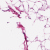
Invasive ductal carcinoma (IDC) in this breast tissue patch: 0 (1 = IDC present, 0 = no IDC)